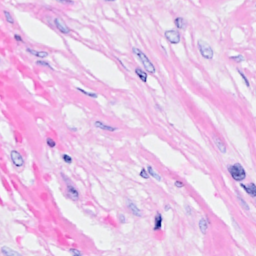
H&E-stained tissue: Breast